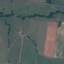
Label: Pasture